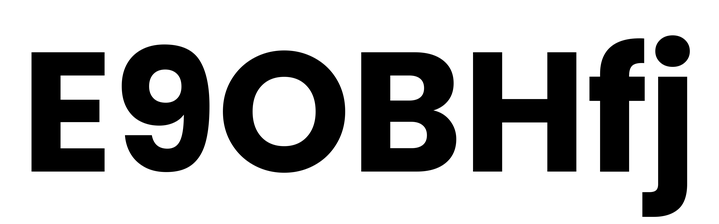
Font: Poppins-Bold